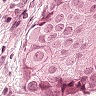
Metastatic tissue present: yes